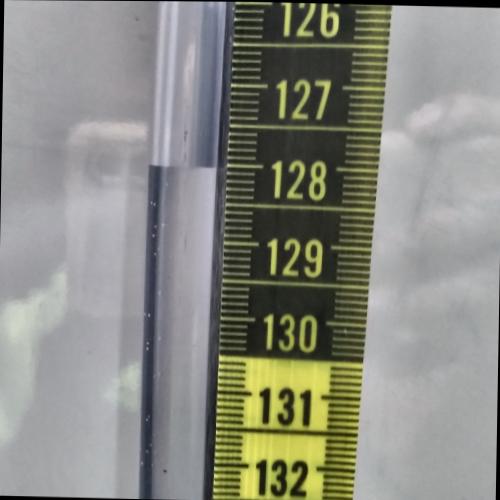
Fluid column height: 128.0 cm